Field crop: maize
Growth stage: 2
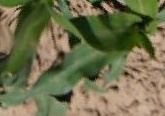
Species: maize